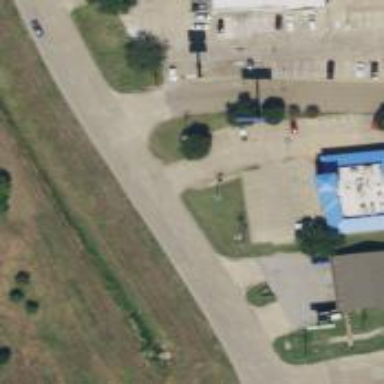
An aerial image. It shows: Secondary road with frontage road.